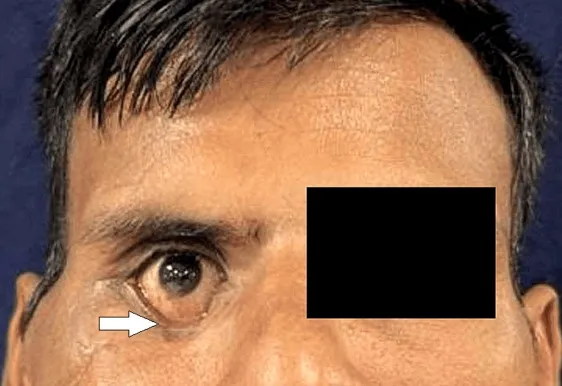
Preoperative photograph (frontal view).
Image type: medical_photograph (other_medical_photograph)